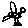
Label: bird